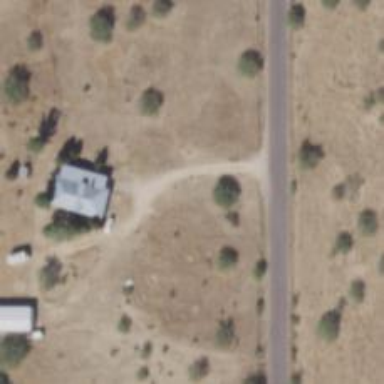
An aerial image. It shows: Driveway leading to service road.